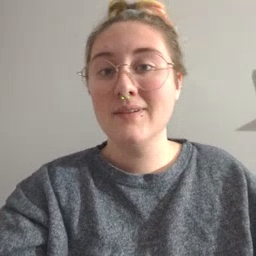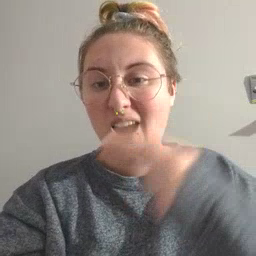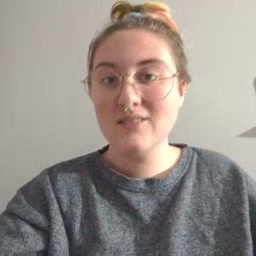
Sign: cut